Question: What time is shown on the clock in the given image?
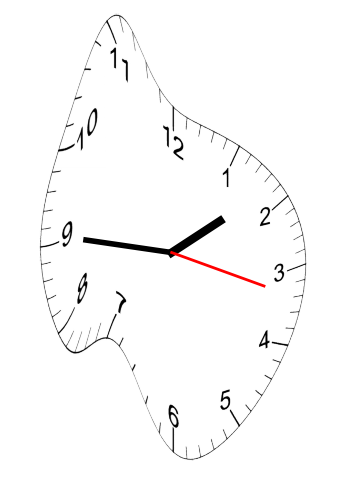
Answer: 01:45:17